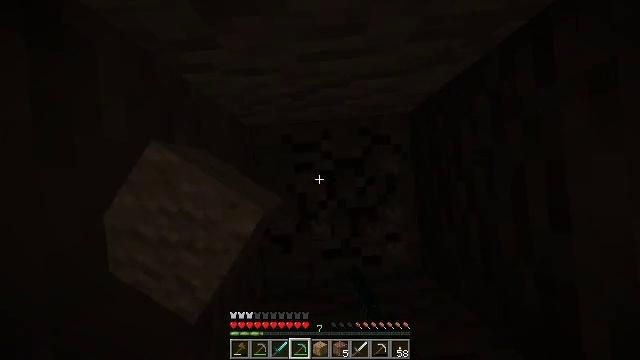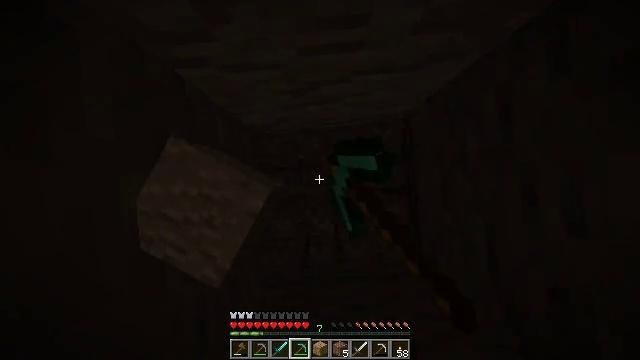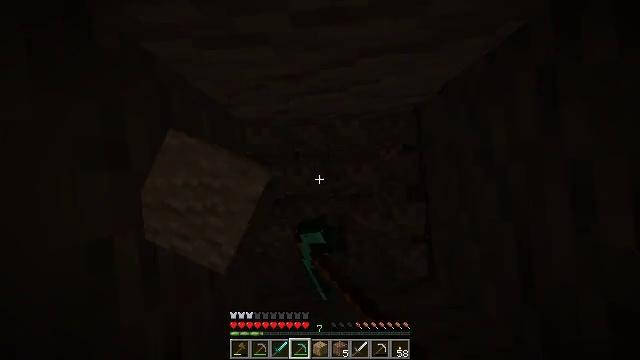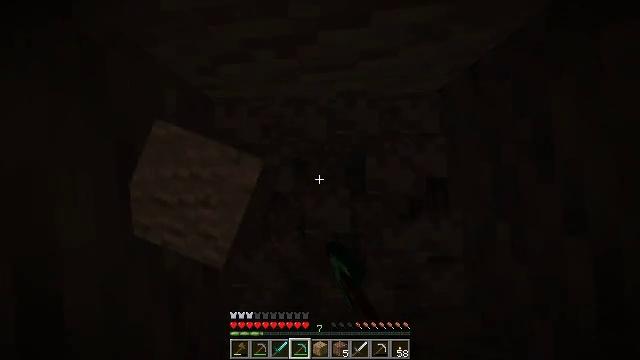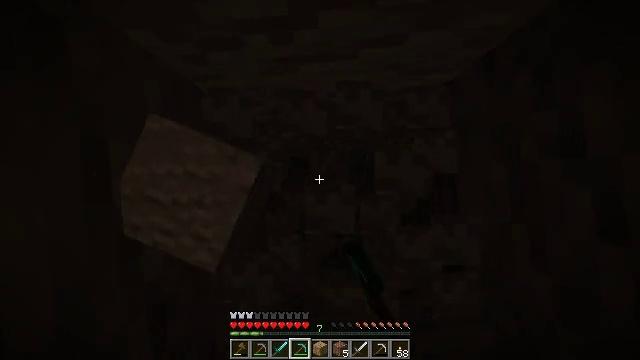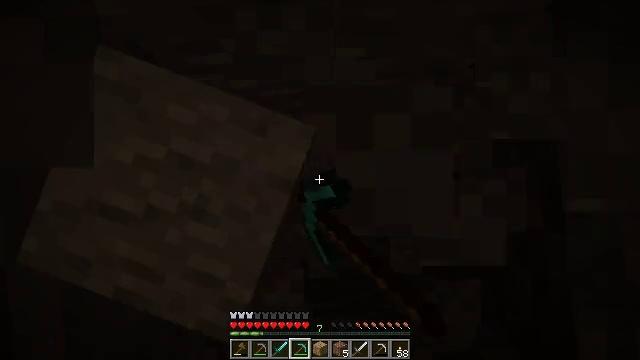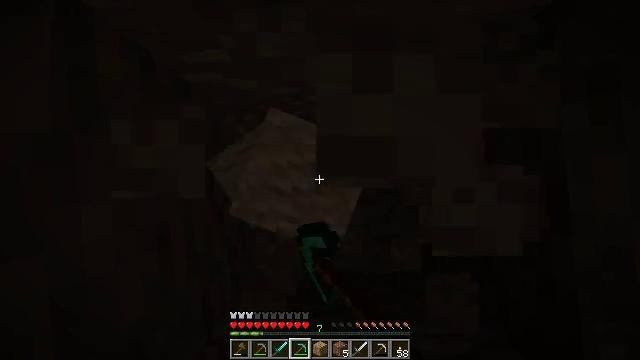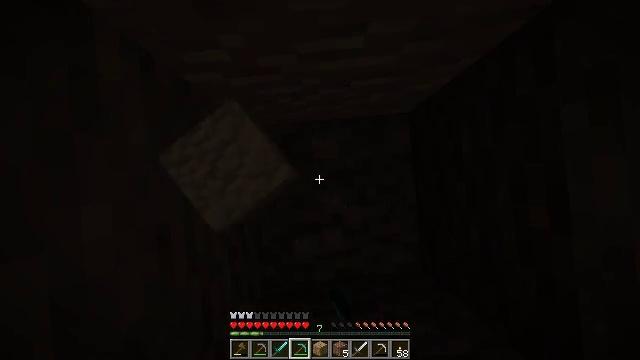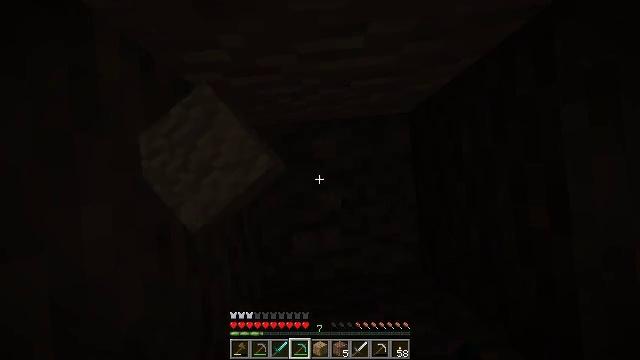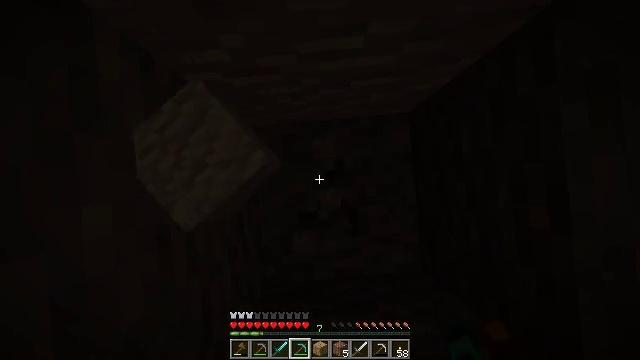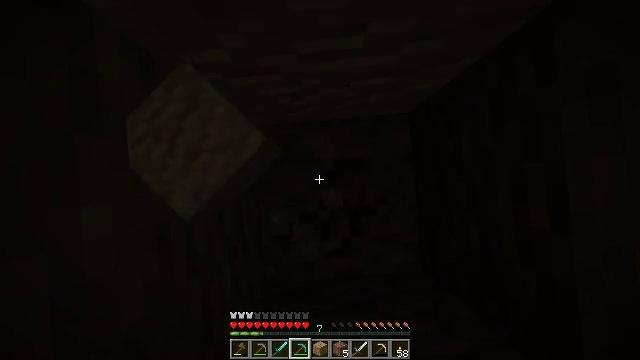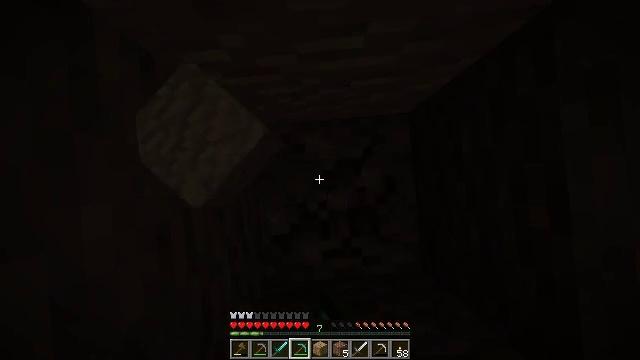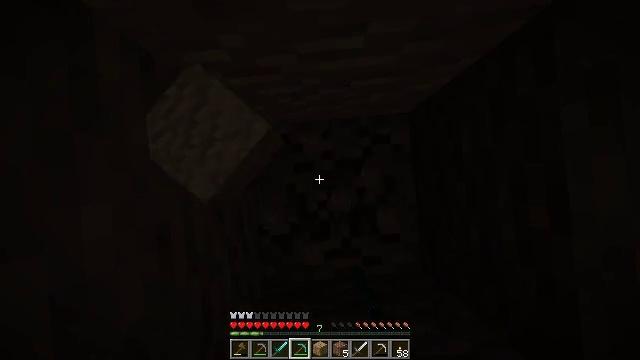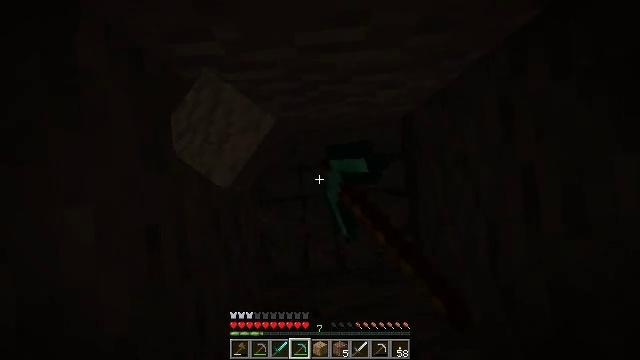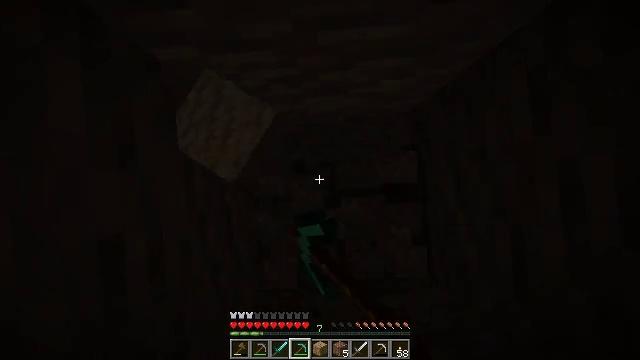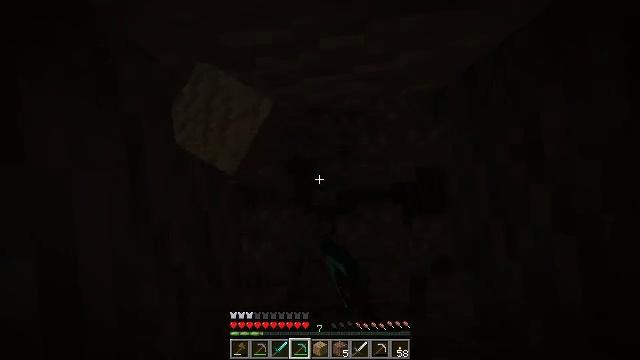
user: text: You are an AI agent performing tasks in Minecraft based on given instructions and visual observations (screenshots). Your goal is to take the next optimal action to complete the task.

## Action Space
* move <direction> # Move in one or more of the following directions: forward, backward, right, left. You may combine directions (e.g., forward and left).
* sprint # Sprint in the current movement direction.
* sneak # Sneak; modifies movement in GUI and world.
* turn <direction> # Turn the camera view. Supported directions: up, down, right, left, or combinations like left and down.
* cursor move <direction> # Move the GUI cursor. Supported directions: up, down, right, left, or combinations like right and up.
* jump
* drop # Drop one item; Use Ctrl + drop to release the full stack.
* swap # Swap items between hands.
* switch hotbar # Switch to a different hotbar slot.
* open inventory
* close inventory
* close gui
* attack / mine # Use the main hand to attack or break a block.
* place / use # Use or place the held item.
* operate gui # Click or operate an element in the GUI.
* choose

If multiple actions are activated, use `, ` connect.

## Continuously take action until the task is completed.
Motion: motion action
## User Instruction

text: Break the andesite to collect it.
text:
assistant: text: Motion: attack / mine
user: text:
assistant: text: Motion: attack / mine
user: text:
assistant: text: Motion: attack / mine
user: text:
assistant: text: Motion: attack / mine
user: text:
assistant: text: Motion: attack / mine
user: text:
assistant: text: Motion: attack / mine
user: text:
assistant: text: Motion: attack / mine
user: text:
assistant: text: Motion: attack / mine
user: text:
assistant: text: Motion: attack / mine
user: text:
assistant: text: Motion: attack / mine
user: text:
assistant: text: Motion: attack / mine
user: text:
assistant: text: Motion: attack / mine
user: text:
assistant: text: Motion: attack / mine
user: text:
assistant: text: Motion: attack / mine
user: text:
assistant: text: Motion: attack / mine
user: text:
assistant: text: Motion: attack / mine
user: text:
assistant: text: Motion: attack / mine
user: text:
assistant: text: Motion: attack / mine
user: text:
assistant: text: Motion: attack / mine